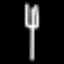
Label: fork